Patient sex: F
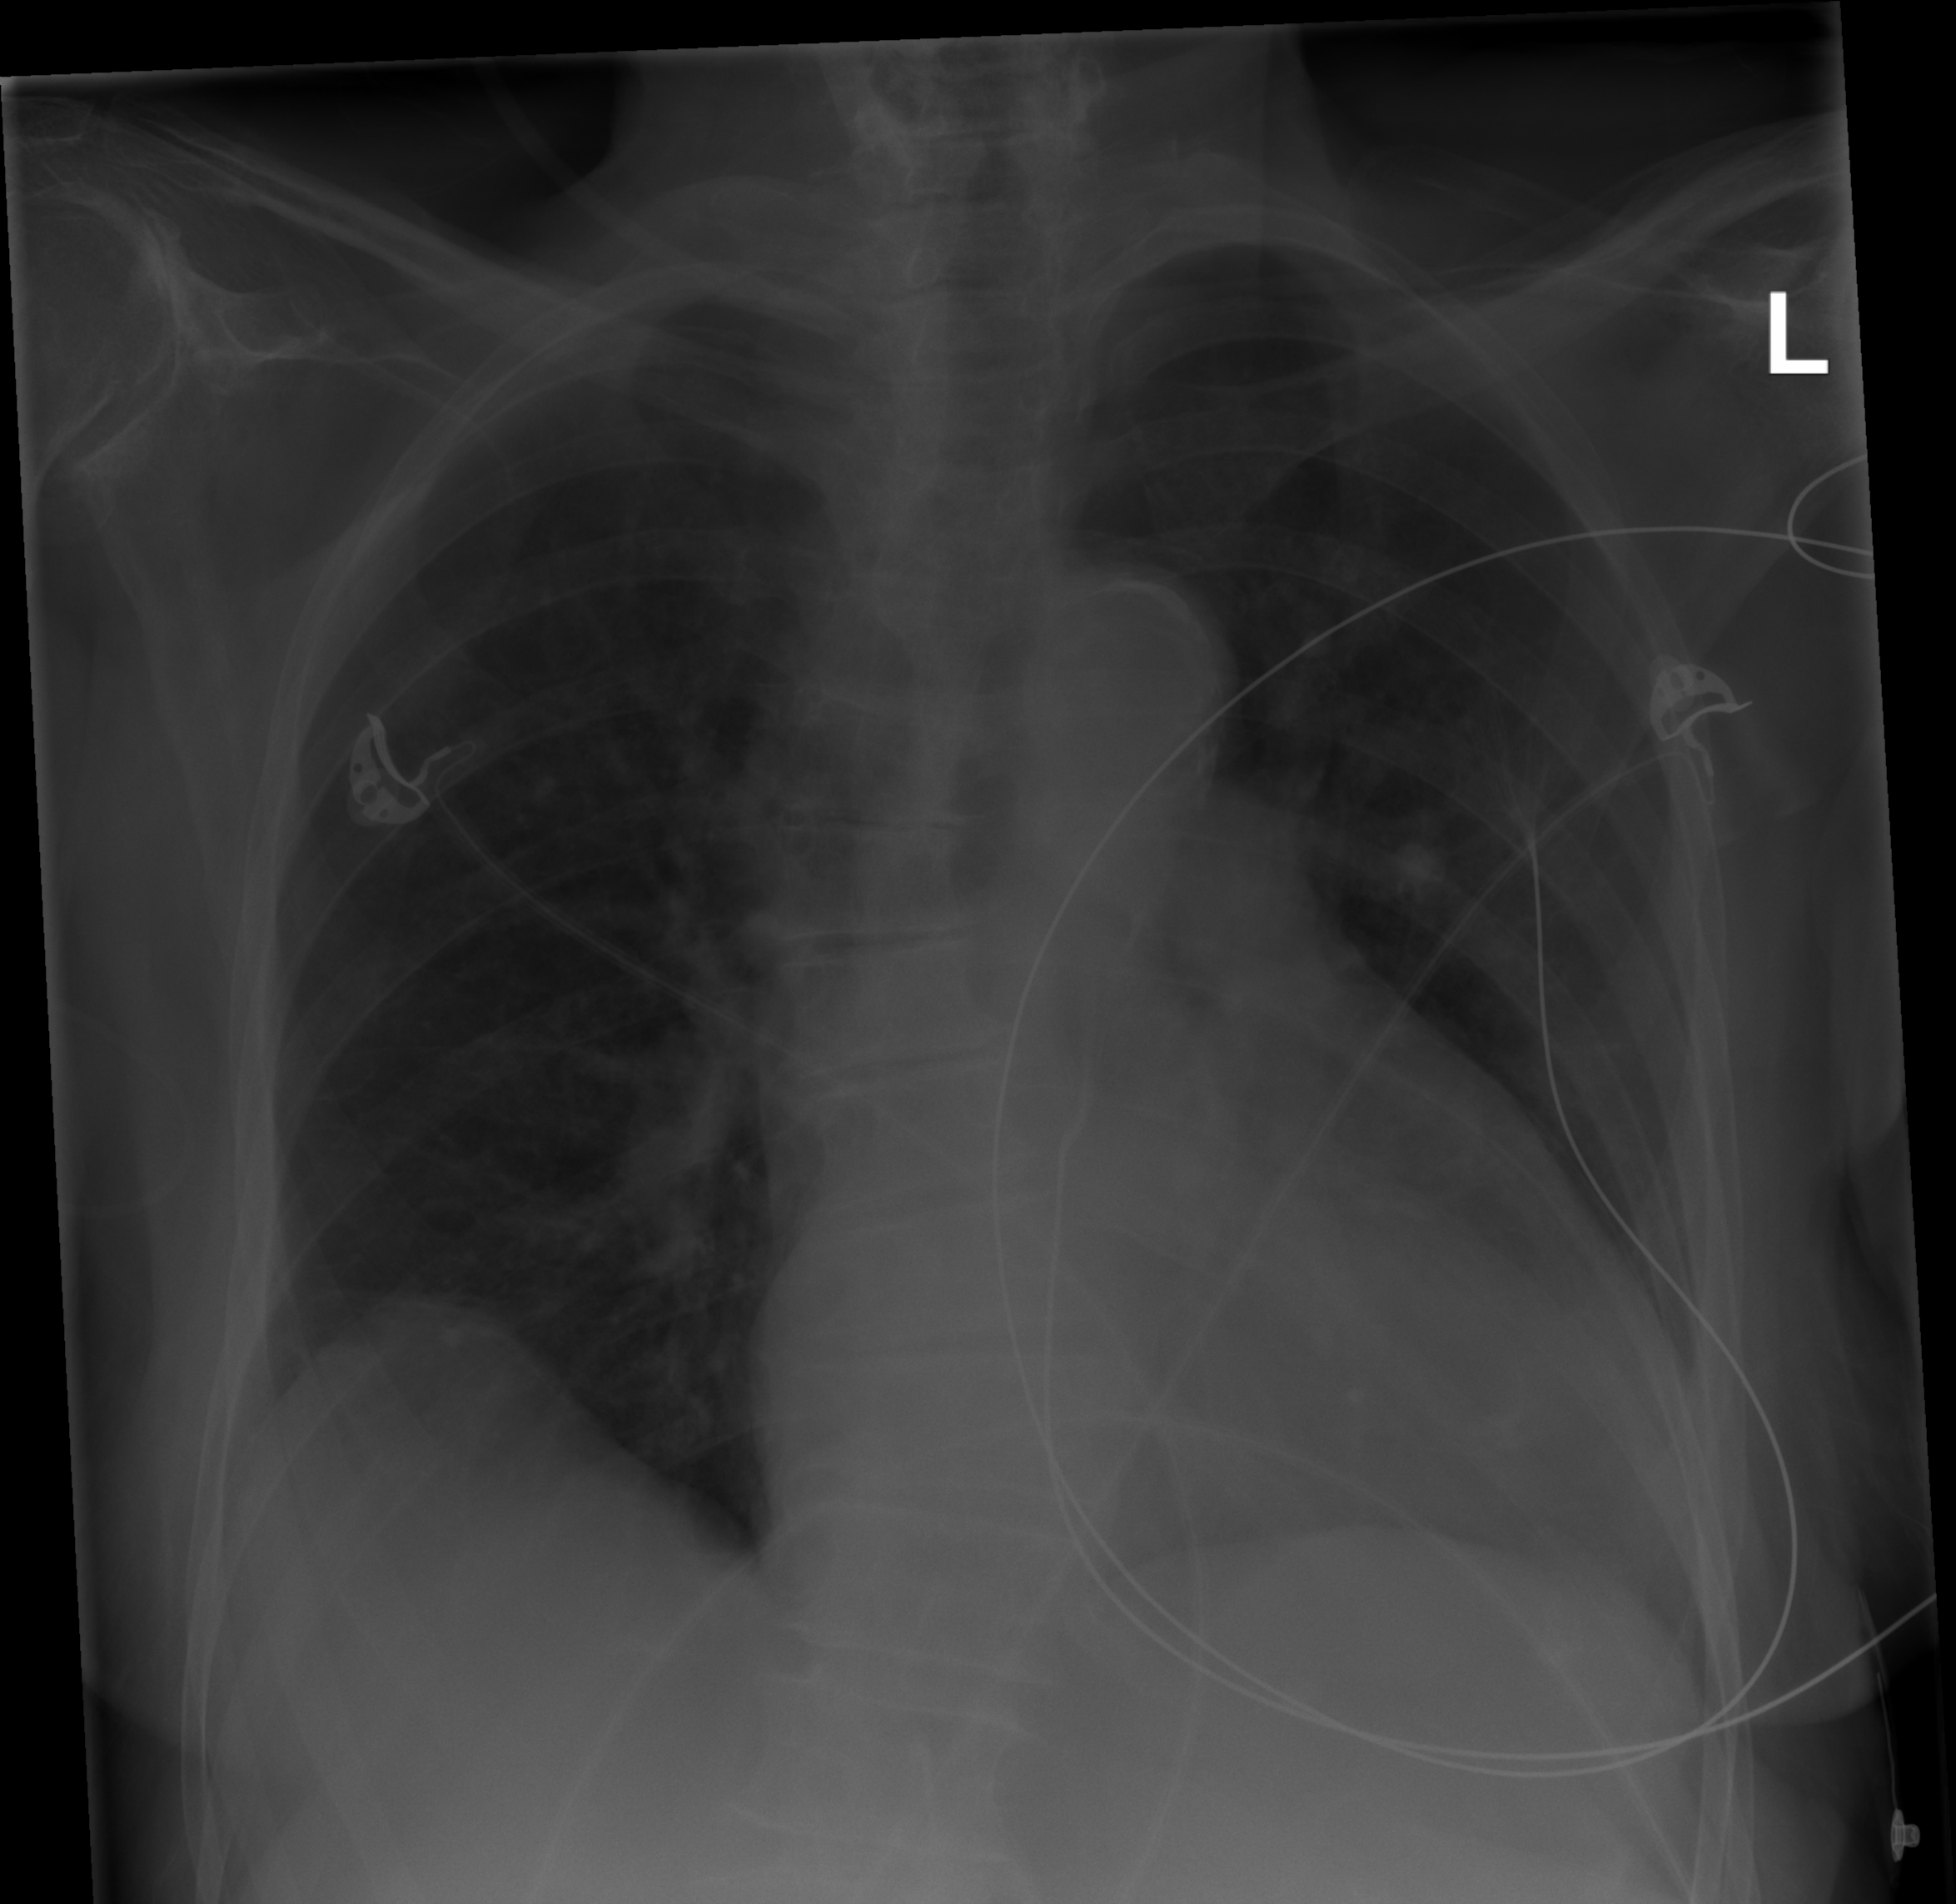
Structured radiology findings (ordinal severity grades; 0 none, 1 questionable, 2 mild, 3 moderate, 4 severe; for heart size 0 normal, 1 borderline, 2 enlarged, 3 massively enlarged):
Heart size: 3
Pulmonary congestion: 2
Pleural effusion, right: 0
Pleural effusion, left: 0
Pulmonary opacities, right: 0
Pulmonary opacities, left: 0
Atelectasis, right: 0
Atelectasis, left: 0